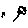
Label: flower